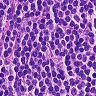
Metastatic tissue present: no